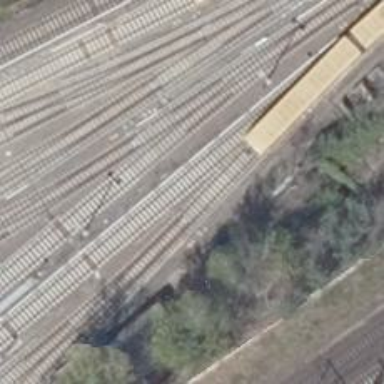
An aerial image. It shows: Railway switch.